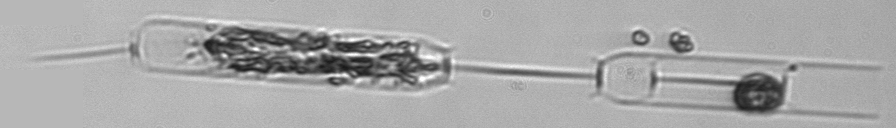
Label: Ditylum_brightwellii